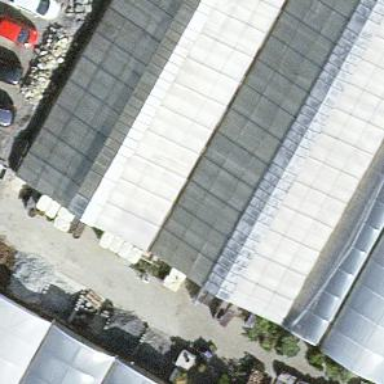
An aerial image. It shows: Greenhouse.